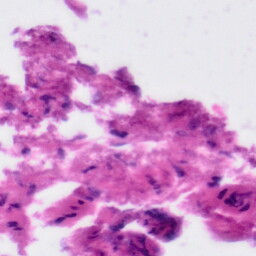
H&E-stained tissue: Tonsil